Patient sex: F
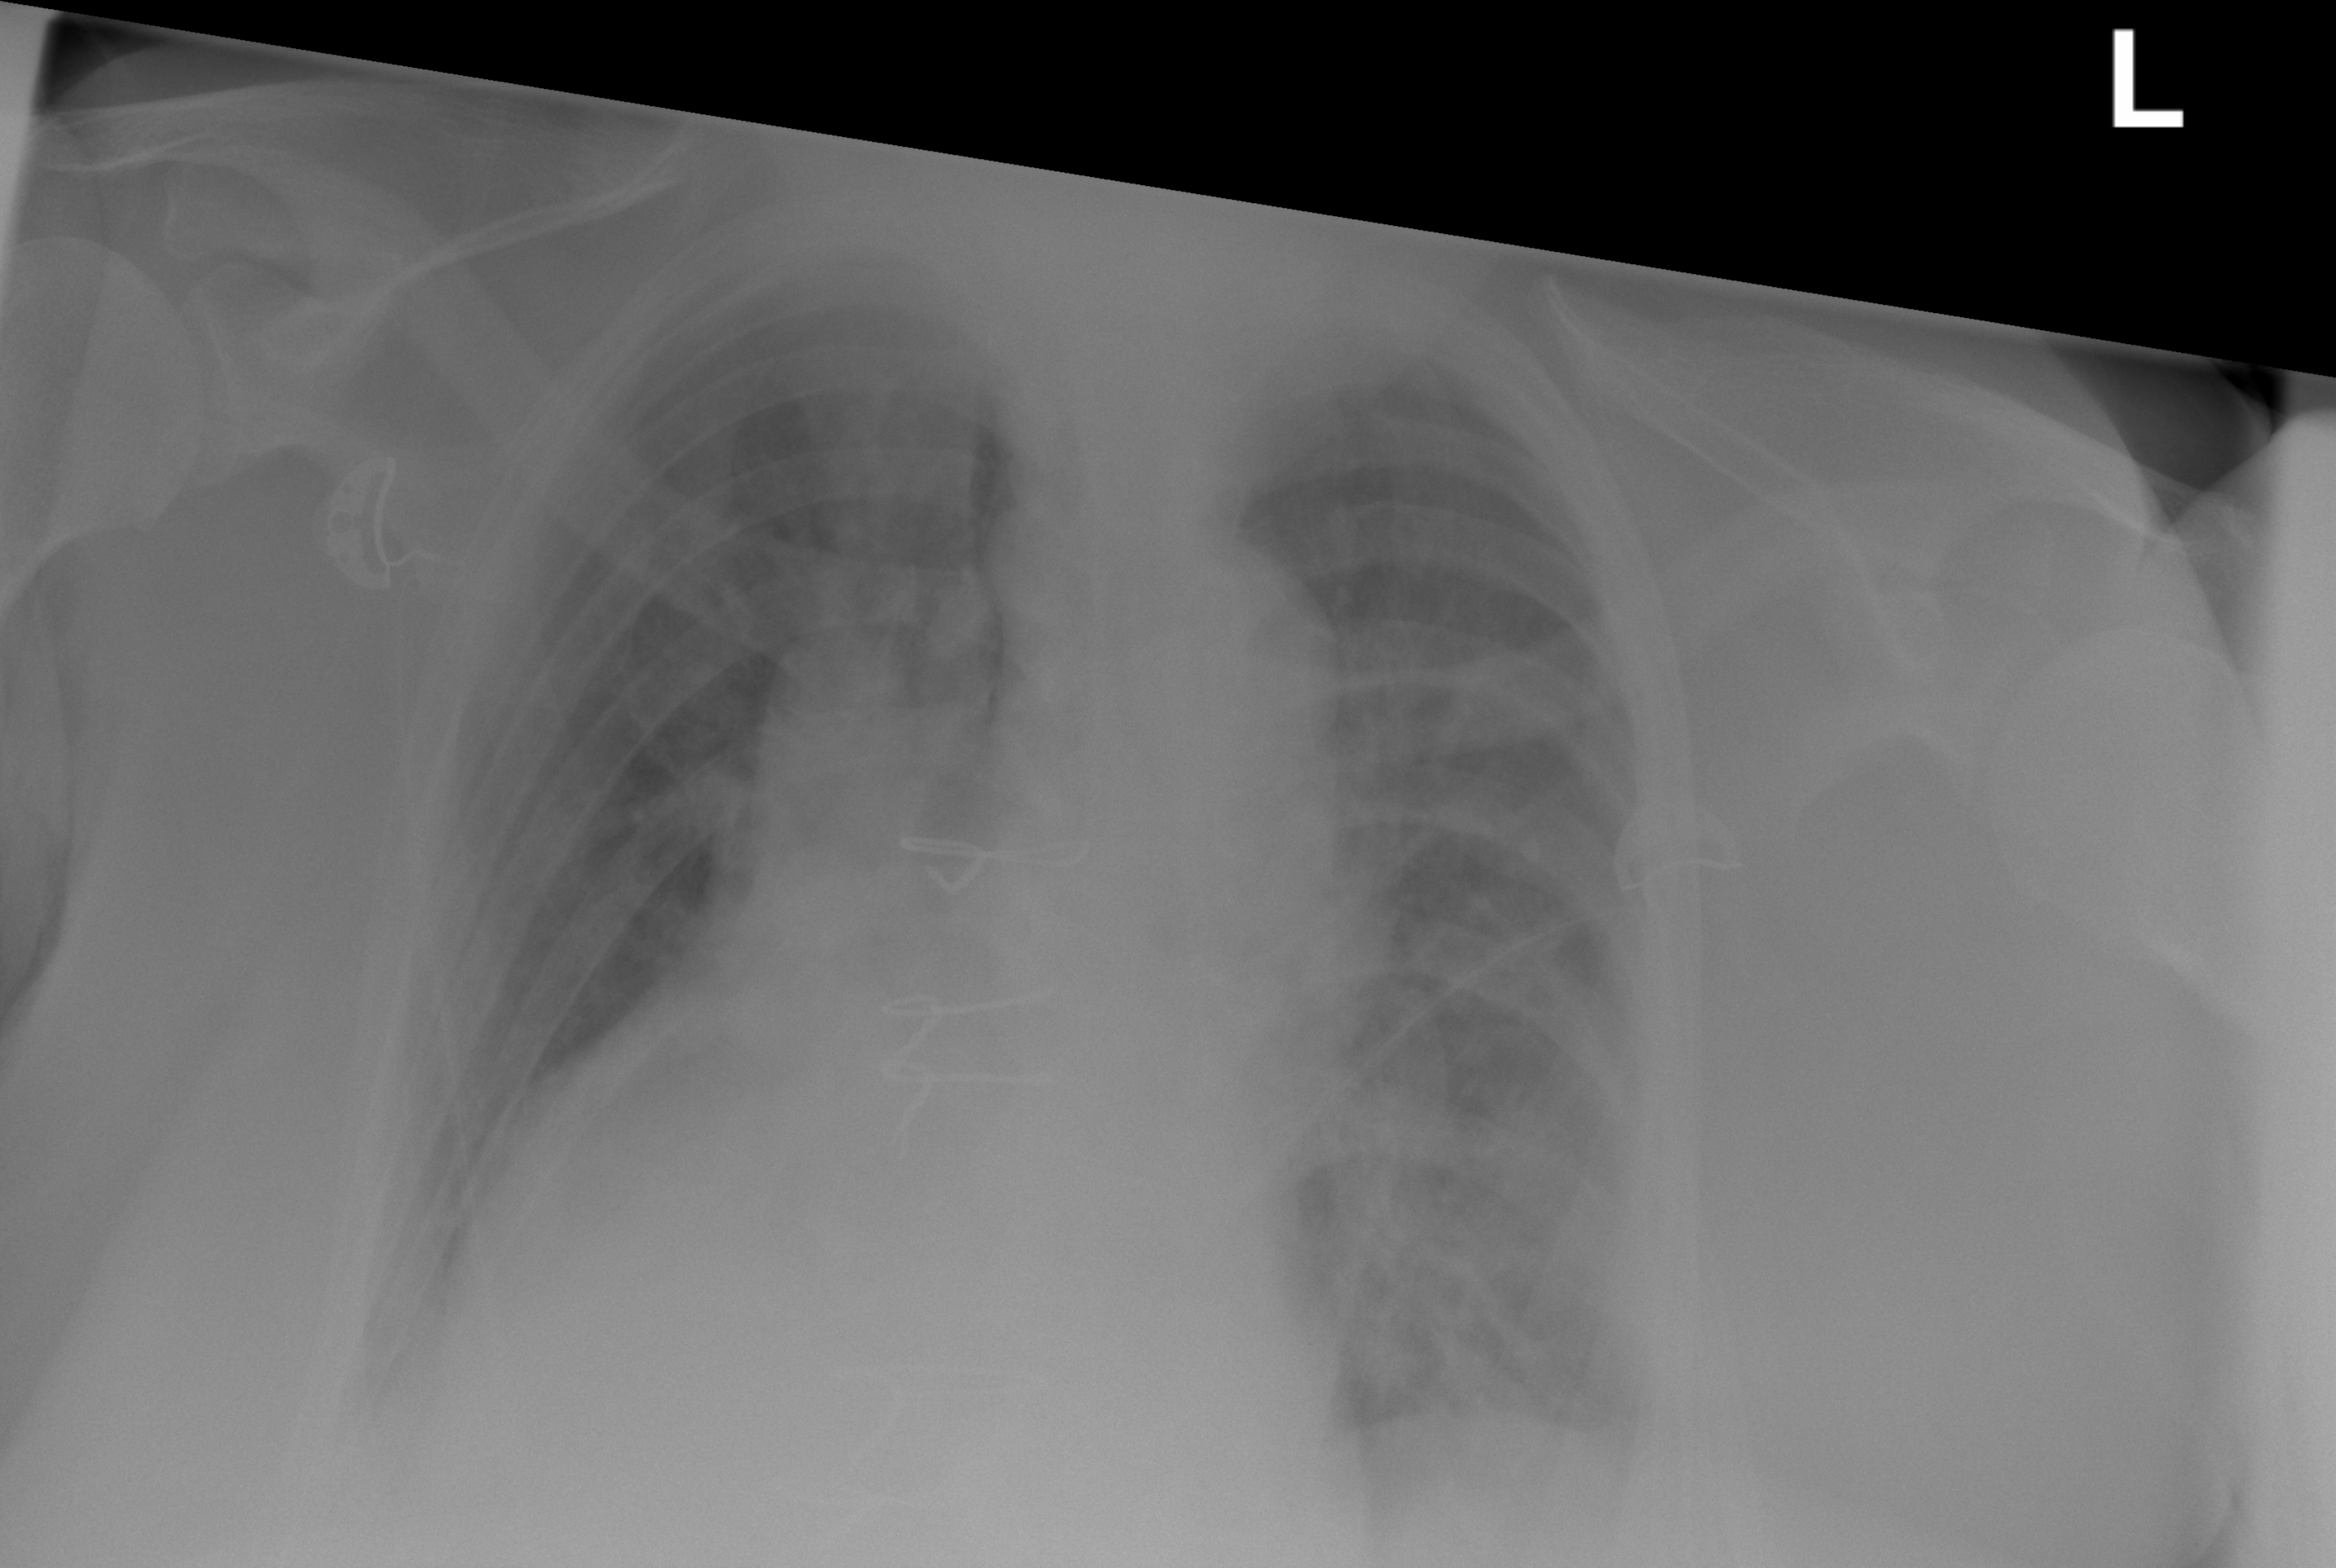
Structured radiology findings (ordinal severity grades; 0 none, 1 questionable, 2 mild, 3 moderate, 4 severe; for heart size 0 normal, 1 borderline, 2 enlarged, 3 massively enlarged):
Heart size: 2
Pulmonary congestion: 1
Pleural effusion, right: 2
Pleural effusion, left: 2
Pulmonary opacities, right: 0
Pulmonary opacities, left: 2
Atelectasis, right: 0
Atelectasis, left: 2